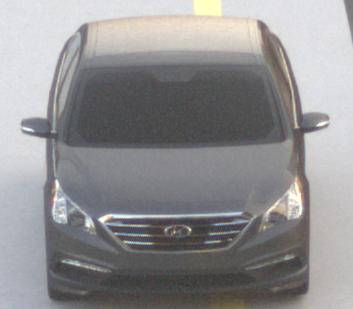
Make: Hyundai
Model: Sonata
Detailed model: Gen. 7
Model produced from: 2015
Model produced until: 2017
Doors: 4
Color: gray
Road condition: dry road
Daytime: sunrise or sunset
Contrast: low contrast